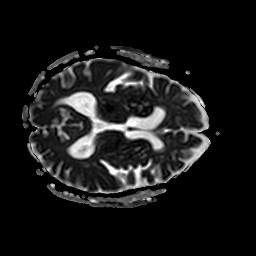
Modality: ADC
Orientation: axial
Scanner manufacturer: philips
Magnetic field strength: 3 T
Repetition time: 3.71 s
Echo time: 0.059 s